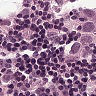
Metastatic tissue present: yes